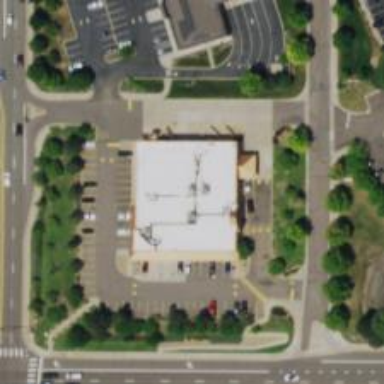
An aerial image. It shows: Pharmacy providing healthcare services.